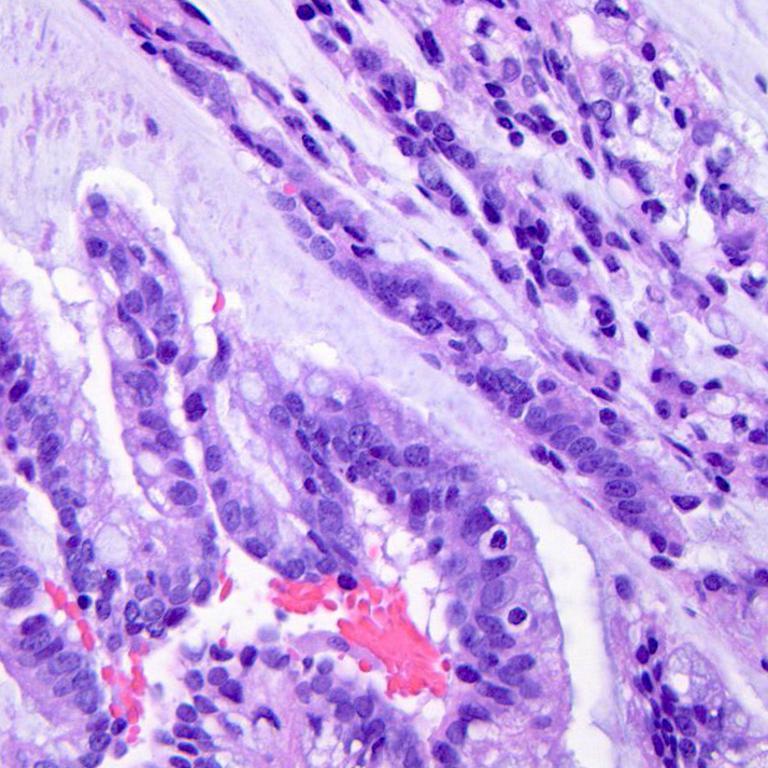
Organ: colon
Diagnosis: adenocarcinomas